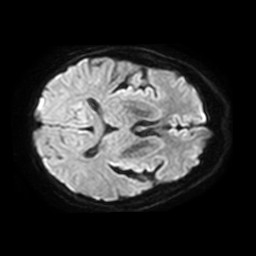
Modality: TRACE
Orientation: axial
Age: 65
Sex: female
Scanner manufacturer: philips
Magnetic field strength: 3 T
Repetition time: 4.109 s
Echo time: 0.06119 s